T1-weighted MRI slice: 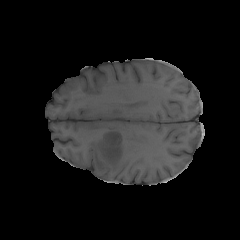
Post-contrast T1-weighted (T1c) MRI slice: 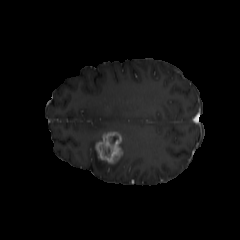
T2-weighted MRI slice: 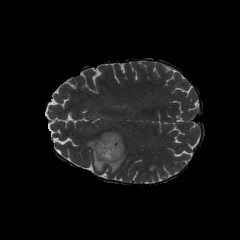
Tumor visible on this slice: yes